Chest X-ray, PA view. Patient: 34 years old, sex M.
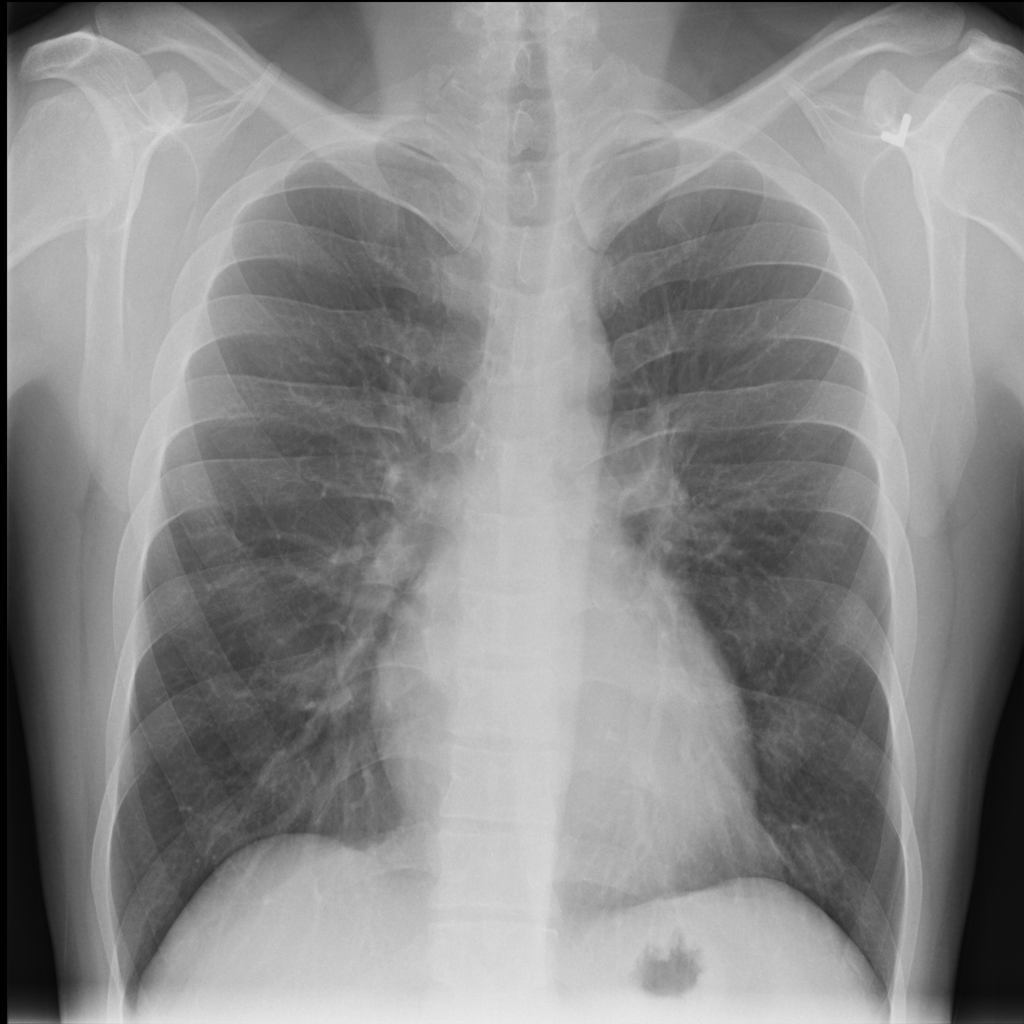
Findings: No Finding